Field crop: tomato
Growth stage: 1
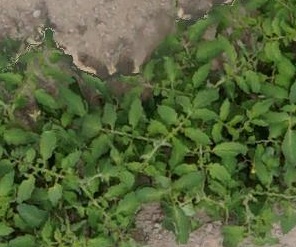
Species: tomato